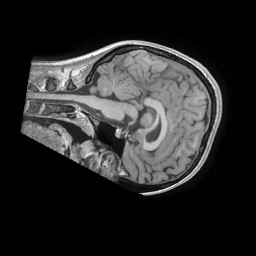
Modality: T1w
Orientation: sagittal
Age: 24
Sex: female
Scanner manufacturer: ge
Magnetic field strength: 3 T
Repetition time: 0.0073 s
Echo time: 0.002812 s